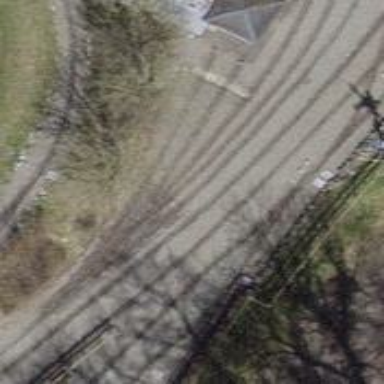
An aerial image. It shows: Miniature railway yard.